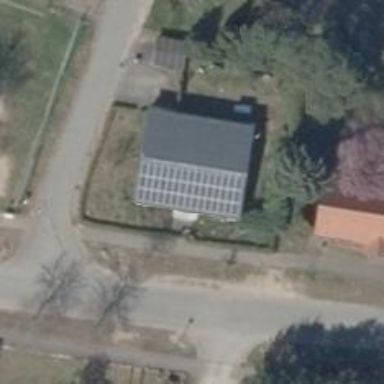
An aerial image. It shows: Small solar photovoltaic panel used as generator to produce electricity.